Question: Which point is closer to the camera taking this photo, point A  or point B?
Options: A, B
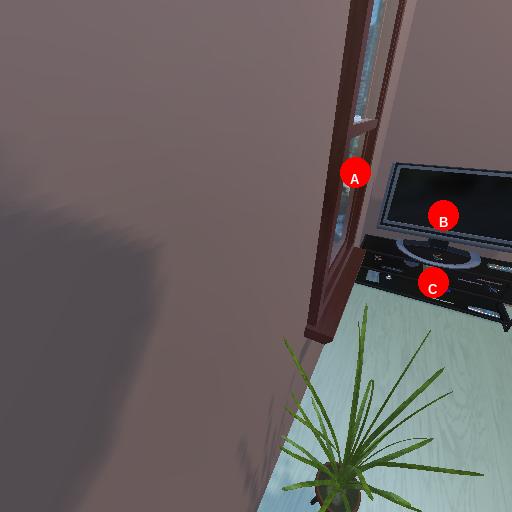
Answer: A